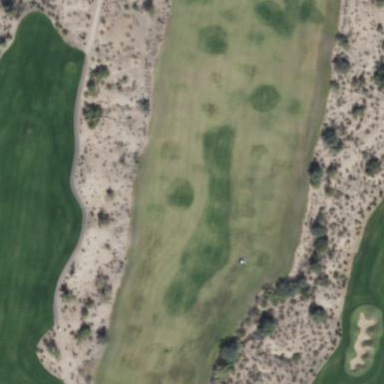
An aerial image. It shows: Rough area in golf course.